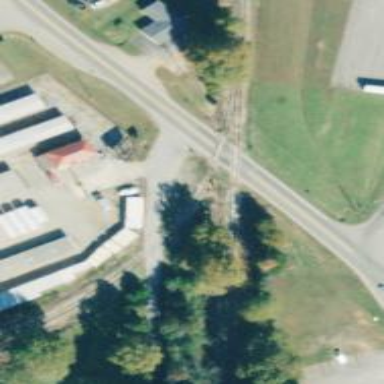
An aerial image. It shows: Level crossing with lights at railway intersection.